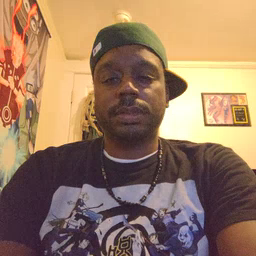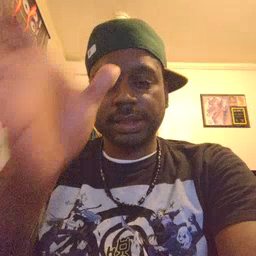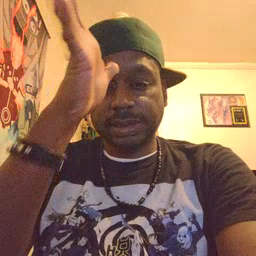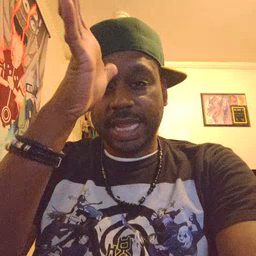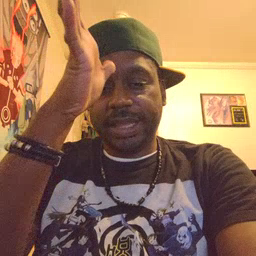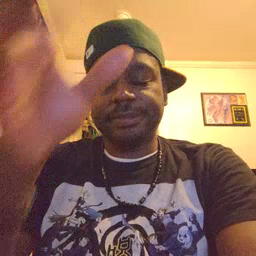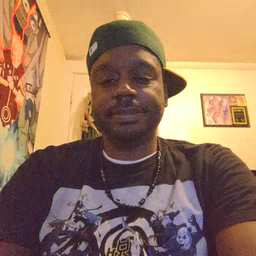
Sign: dad